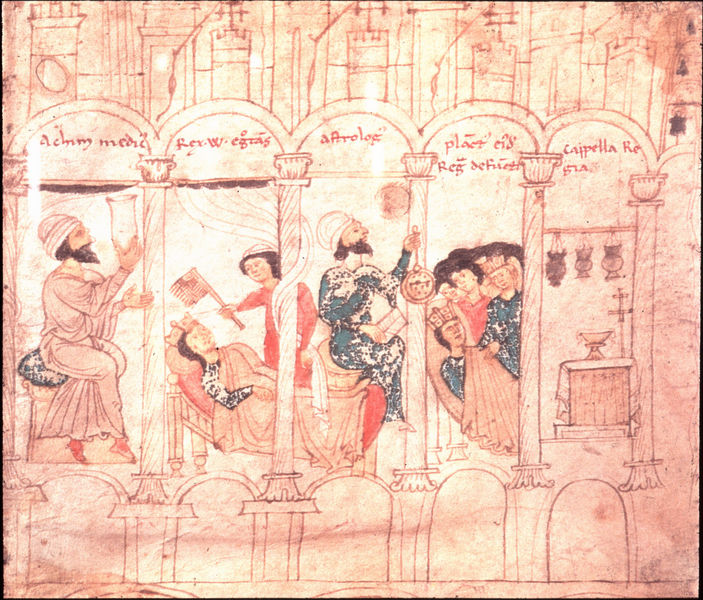
Titel: Art und Astrologe (Sarazenen)
Institution: Bern, Bürgerbibliothek
Schlagwörter: blau, mann, frau, männer, säulen, zeichnung, rot, architektur, sockel, tod, tot, kelch, decke, krone, vase, fahne, rundbogen, kissen, könig, thron, uhr, bett, zinnen, alter, arzt, altar, arkaden, kapitelle, arabisch, rundbögen, david, turban, handschrift, beschreibung, schirft, krankenlager, buchmalerei, donatello, weihrauchgefässe, krankenlger